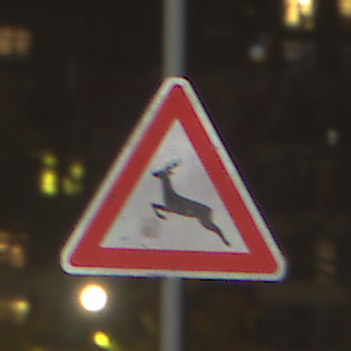
Verkehrszeichen: WildwechselRechts
Umgebung: Outdoor, Urban
Tageszeit: Night
Wetter: Clear
Licht: Artificial
Jahreszeit: NotSpecified
Kontrast: HighContrast